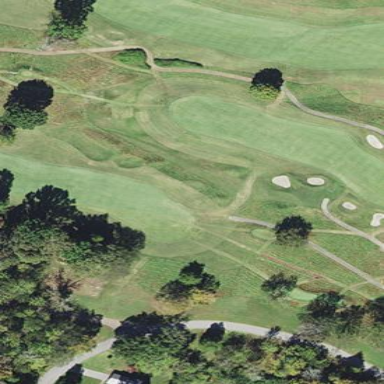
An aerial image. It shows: Grassy area designated as golf fairway.